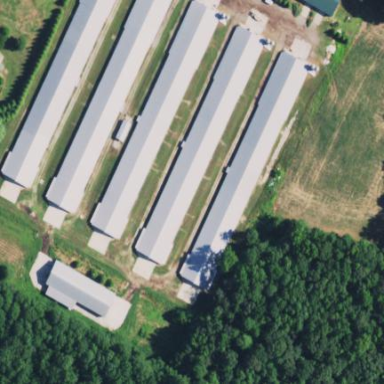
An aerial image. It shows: Farm auxiliary building.